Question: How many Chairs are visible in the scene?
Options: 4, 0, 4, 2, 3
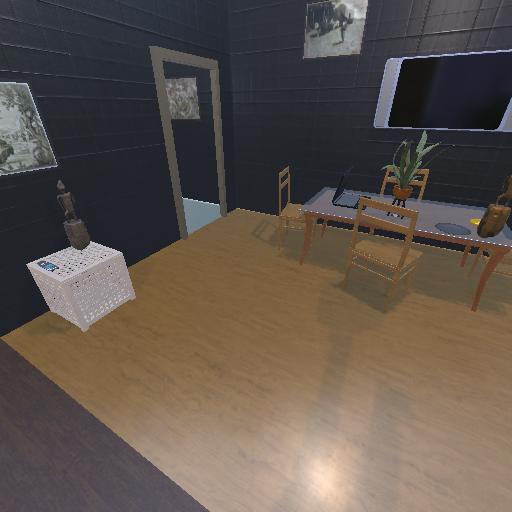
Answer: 4